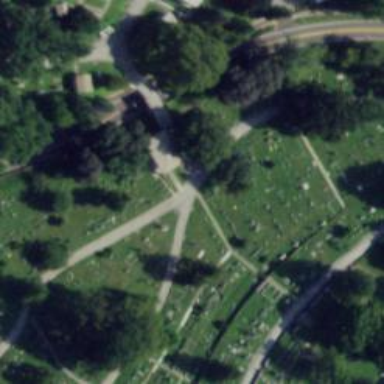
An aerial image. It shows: Historic memorial.